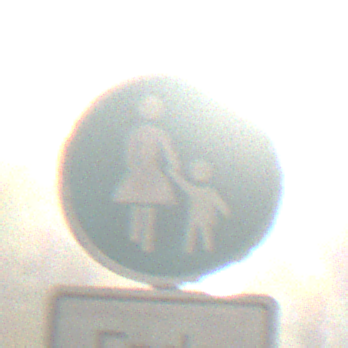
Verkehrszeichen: Gehweg
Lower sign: HinweisDurchVerbaleAngabe2
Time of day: SunriseSunset
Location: Outdoor (Urban)
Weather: PartlyCloudy
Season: Autumn
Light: Natural